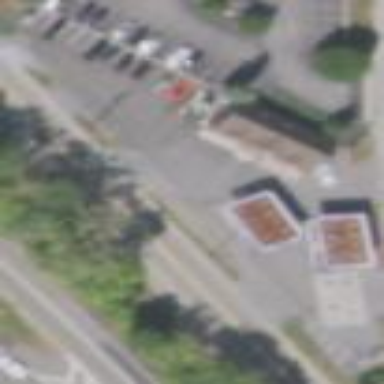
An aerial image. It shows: Fuel station.